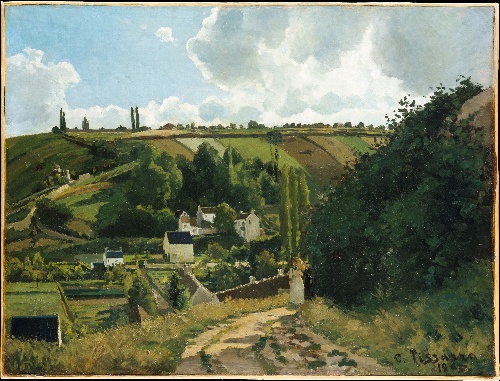
Title: Jalais Hill, Pontoise
Artist: Camille Pissarro
Artist bio: French, Charlotte Amalie, Saint Thomas 1830–1903 Paris
Date: 1867
Object type: Painting
Classification: Paintings
Medium: Oil on canvas
Dimensions: 34 1/4 x 45 1/4 in. (87 x 114.9 cm)
Department: European Paintings
Credit line: Bequest of William Church Osborn, 1951
Accession year: 1951
Repository: Metropolitan Museum of Art, New York, NY
Tags: Farms|Landscapes